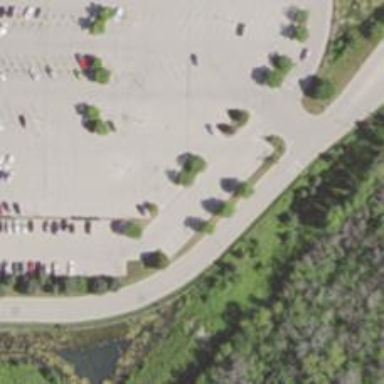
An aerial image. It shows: Asphalt road designated for service vehicles.